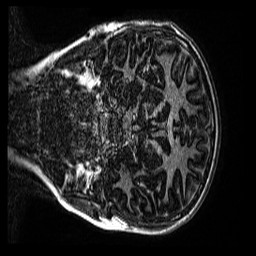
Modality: MP2RAGE
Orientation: coronal
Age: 9
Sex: female
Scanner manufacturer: siemens
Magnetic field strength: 3 T
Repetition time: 4 s
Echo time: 0.00299 s